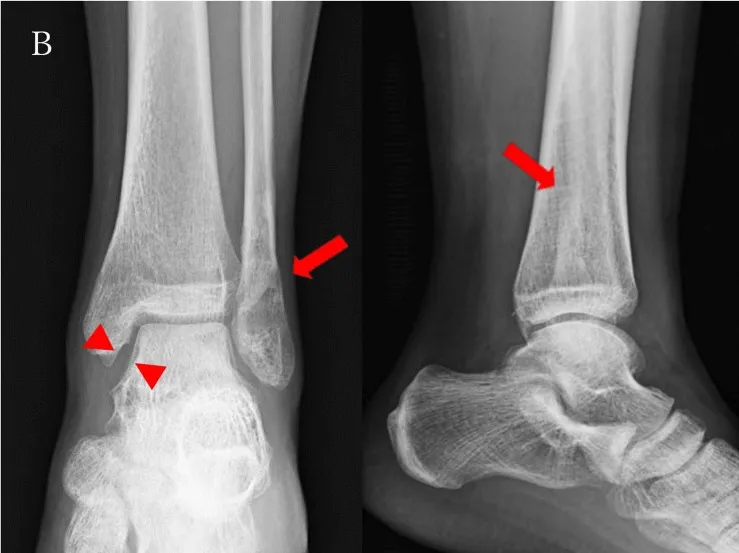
Radiographs of the patient. (B) Plain X-ray frontal and lateral images obtained at the time of arrival showed mild enlargement of the medial joint space (arrowhead).
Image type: radiology (x_ray)